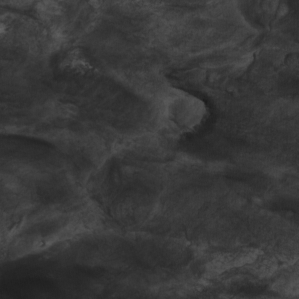
Label: non_frost